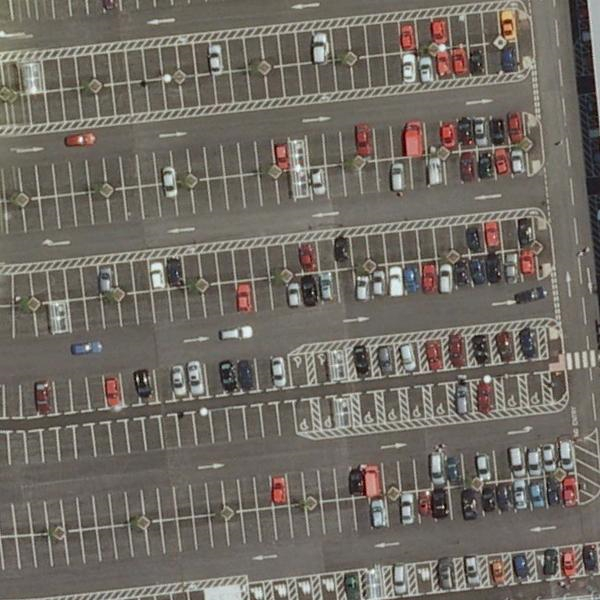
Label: Parking